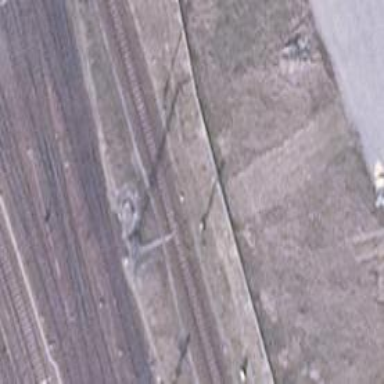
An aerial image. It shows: Railway signal.